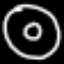
Label: donut